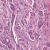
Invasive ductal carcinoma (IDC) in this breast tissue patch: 1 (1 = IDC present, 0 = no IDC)